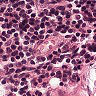
Metastatic tissue present: no